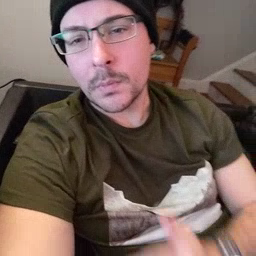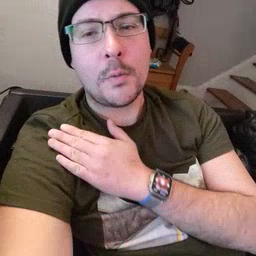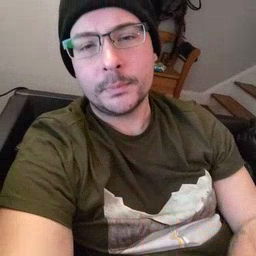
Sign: arm